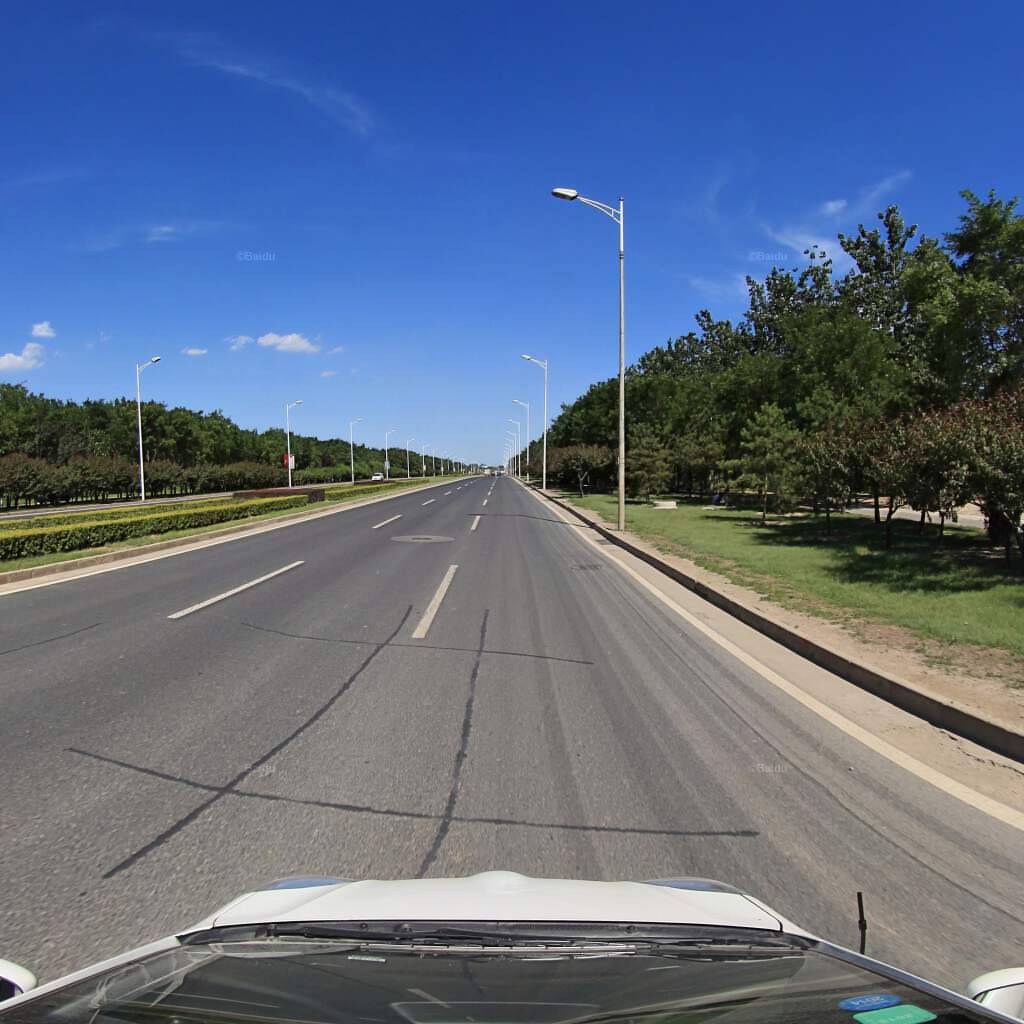
Region: Haidian
Road damage annotations: transverse patch, transverse patch, longitudinal patch, longitudinal patch, longitudinal patch, manhole cover, manhole cover